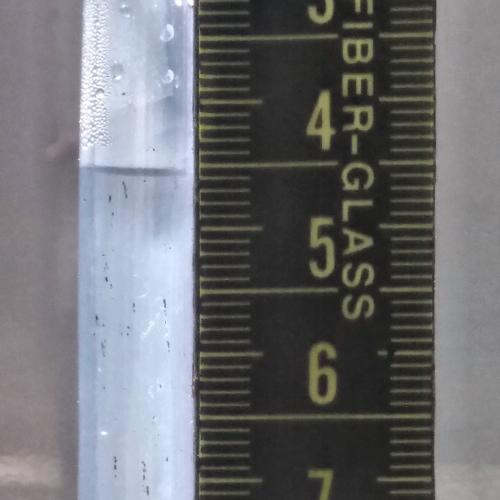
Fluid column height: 4.6 cm